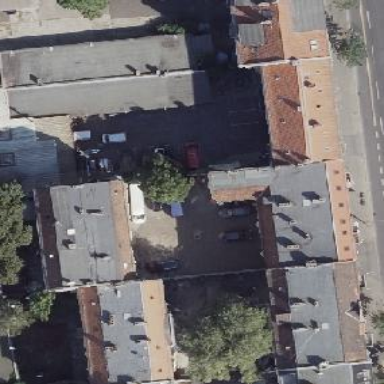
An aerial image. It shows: Apartment building with double saltbox roof shape.